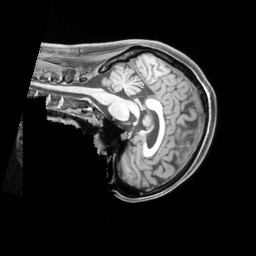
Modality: T1w
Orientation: sagittal